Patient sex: F
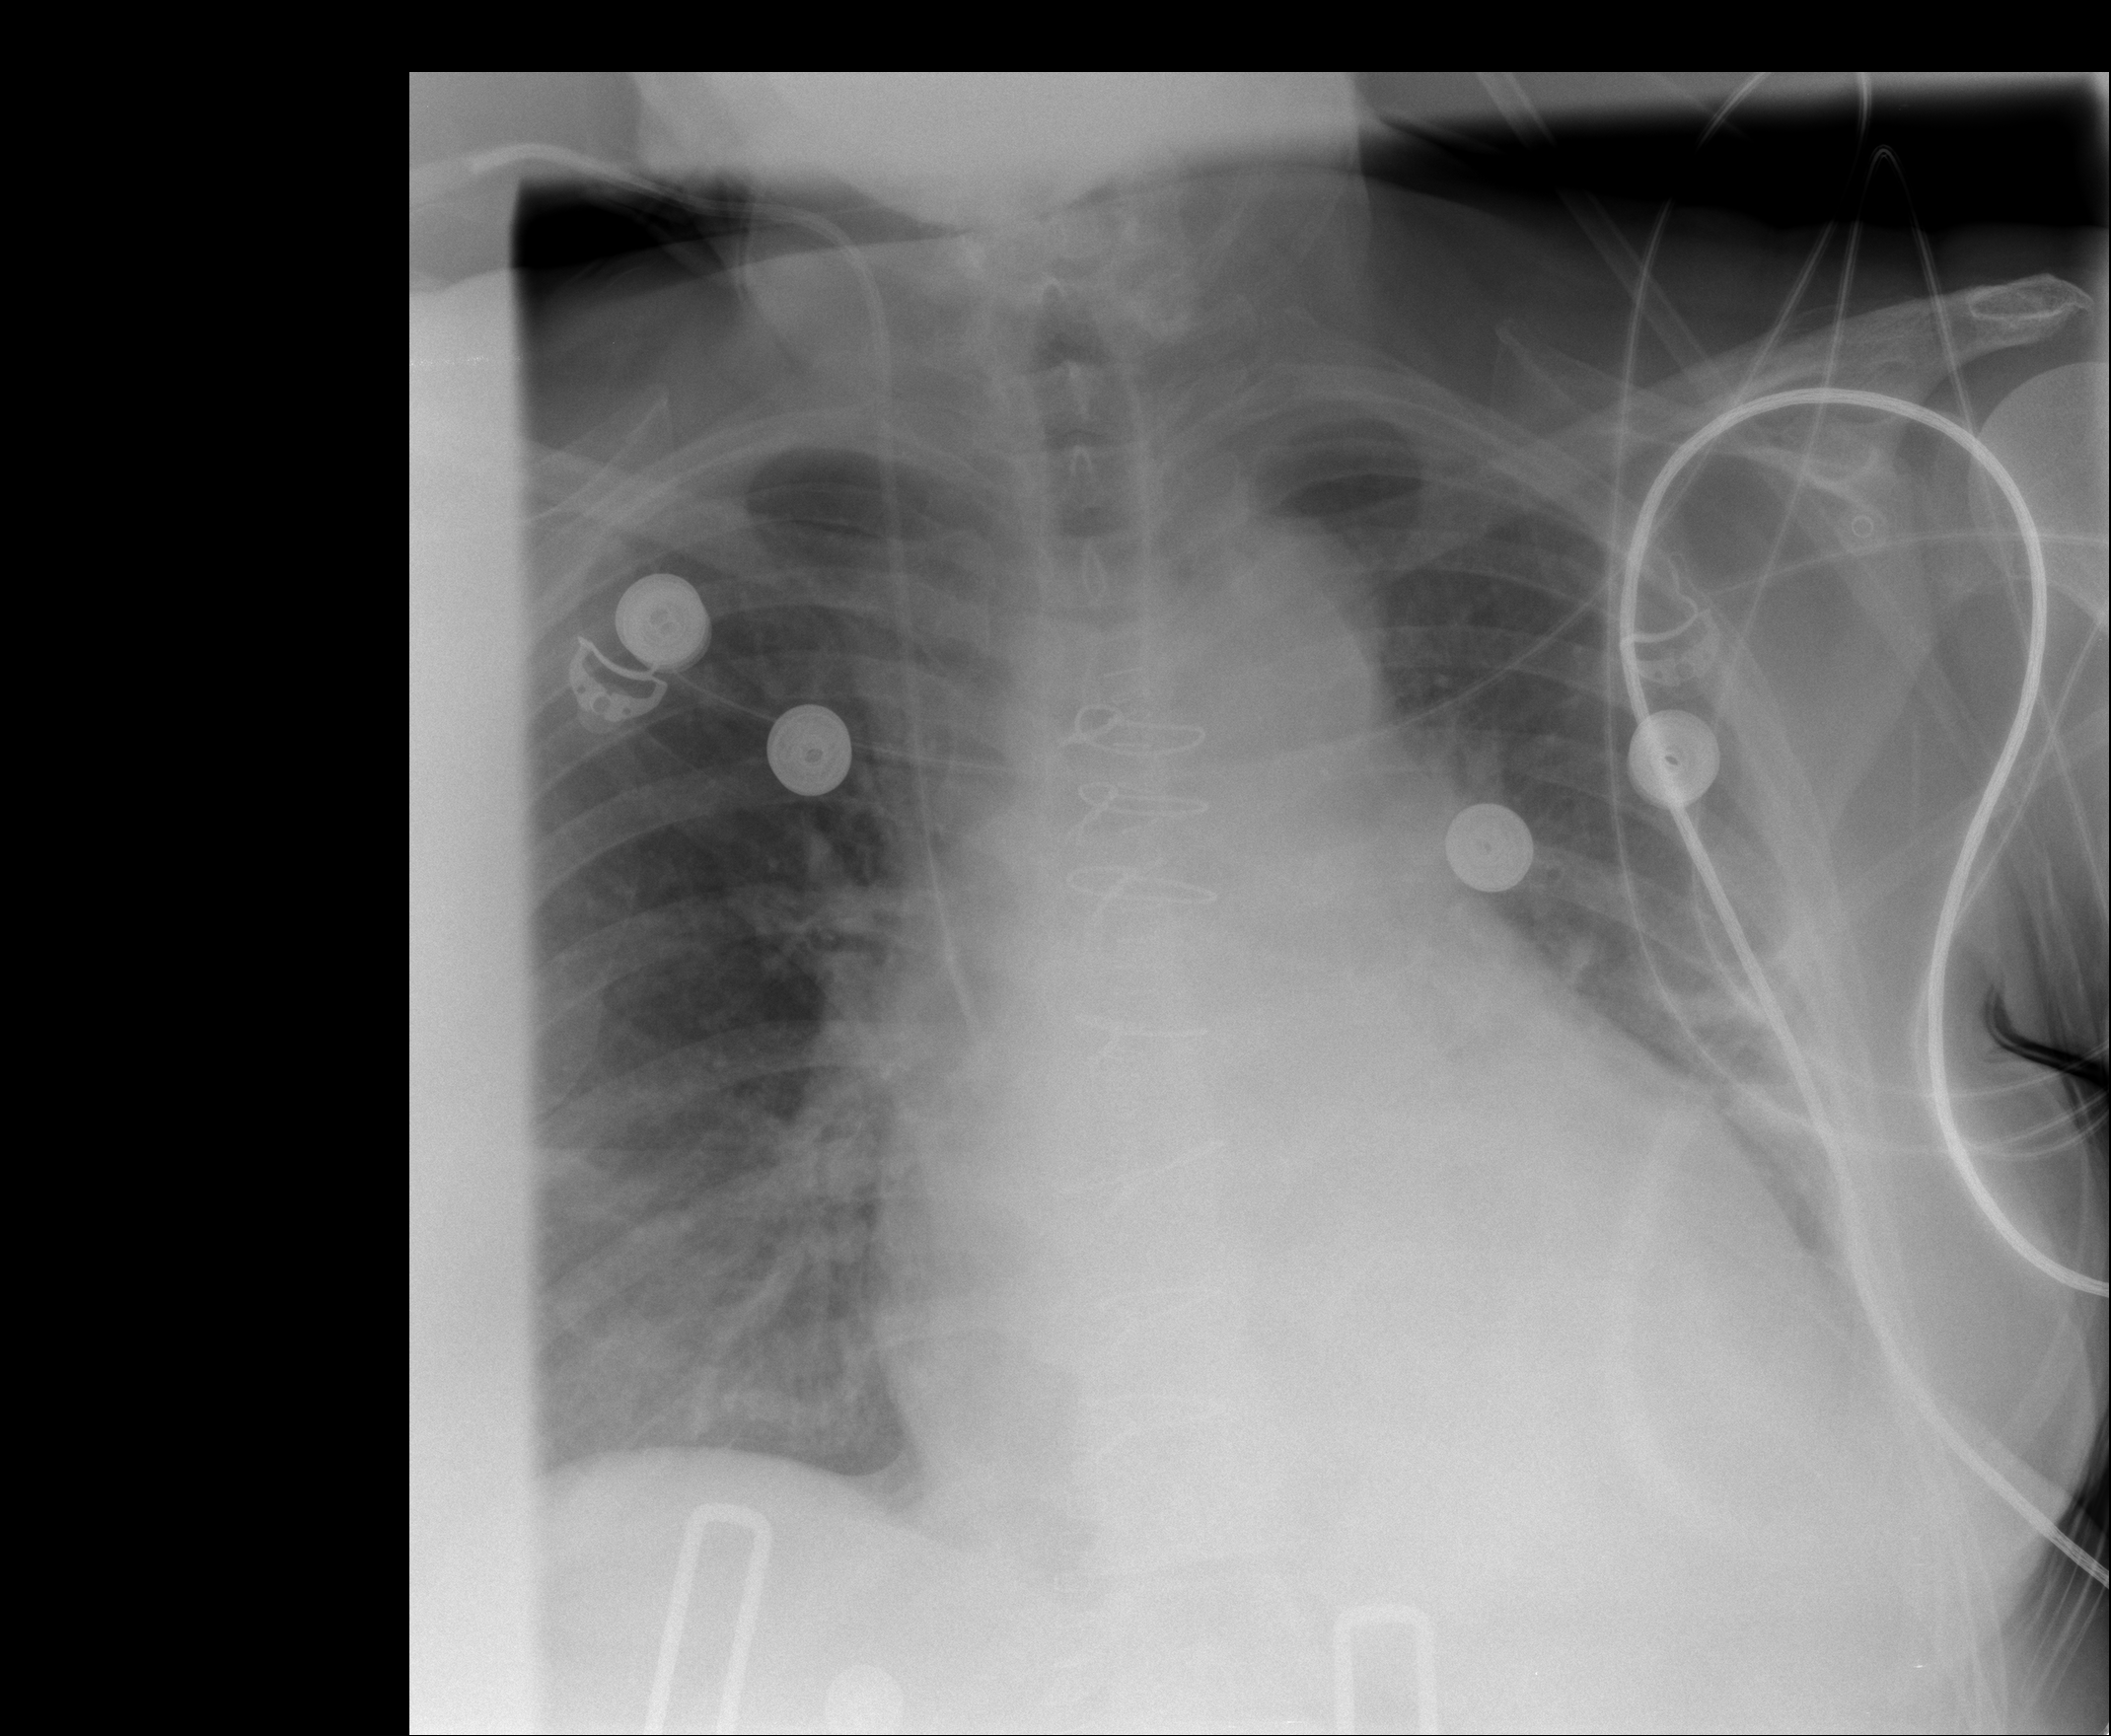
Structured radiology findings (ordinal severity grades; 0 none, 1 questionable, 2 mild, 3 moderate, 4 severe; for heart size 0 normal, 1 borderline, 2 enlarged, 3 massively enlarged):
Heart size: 2
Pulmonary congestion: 2
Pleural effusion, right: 0
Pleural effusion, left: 2
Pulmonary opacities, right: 1
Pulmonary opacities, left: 1
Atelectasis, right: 1
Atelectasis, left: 2